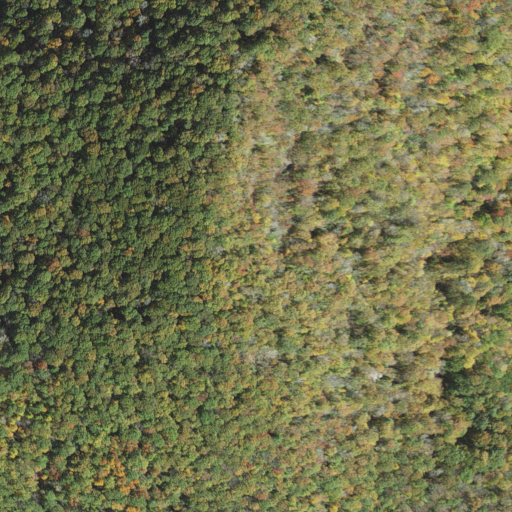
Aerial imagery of mountain in North Carolina named Big Butt containing deciduous forest, mixed forest, shrub, and open development